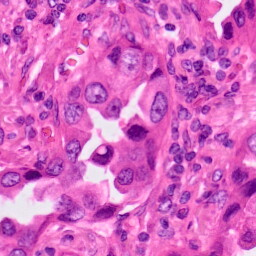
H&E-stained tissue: Lung